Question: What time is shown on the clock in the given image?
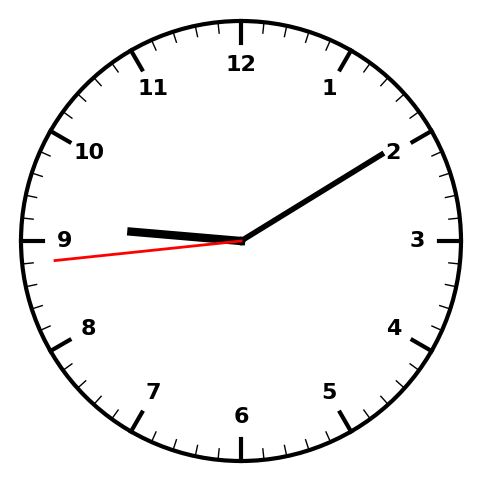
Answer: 09:09:44